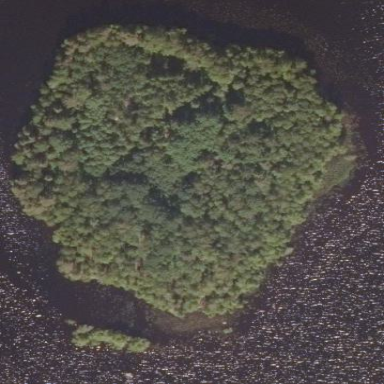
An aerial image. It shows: Island covered with dense forest.